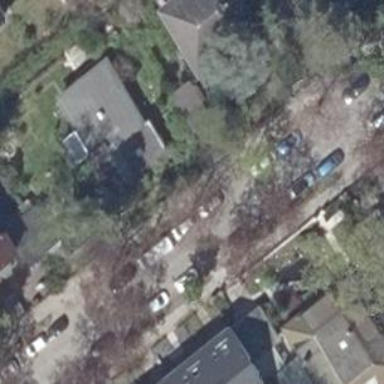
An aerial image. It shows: Avenue lined with broadleaved deciduous trees.